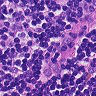
Metastatic tissue present: no